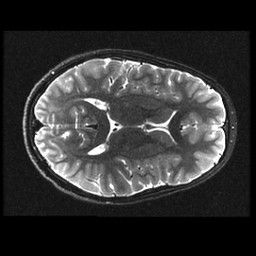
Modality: T2w
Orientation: axial
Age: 11
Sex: male
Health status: ill
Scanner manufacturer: ge
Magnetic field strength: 3 T
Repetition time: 7.5 s
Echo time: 0.1015 s